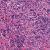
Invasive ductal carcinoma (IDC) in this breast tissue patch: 1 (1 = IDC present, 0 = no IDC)